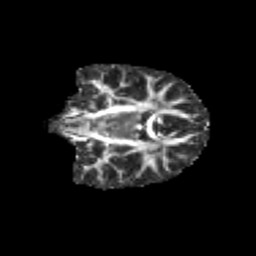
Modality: FA
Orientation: coronal
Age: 9
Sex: female
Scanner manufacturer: siemens
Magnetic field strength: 3 T
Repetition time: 3.8 s
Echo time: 0.07 s